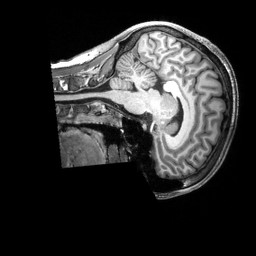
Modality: T1w
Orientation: sagittal
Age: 28
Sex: female
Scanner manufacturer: siemens
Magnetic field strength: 3 T
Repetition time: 2.3 s
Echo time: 0.00228 s